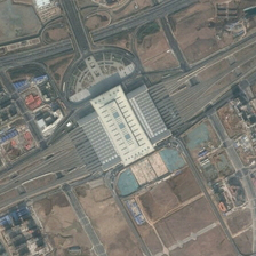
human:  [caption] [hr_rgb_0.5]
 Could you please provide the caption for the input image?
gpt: Some buildings and a lot of wasteland are on both sides of the railway station.

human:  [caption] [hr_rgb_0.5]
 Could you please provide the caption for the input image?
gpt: Some buildings and a lot of land are located on both sides of the railway station.

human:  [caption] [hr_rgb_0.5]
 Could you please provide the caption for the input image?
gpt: Some buildings and many baeland are on both sides of the station.

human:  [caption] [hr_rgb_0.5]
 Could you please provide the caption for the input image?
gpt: Some buildings and many bare land are on two sides of a railway station.

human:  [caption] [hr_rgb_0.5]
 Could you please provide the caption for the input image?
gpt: Some buildings and many arable land ar e on two sides of a railway station.